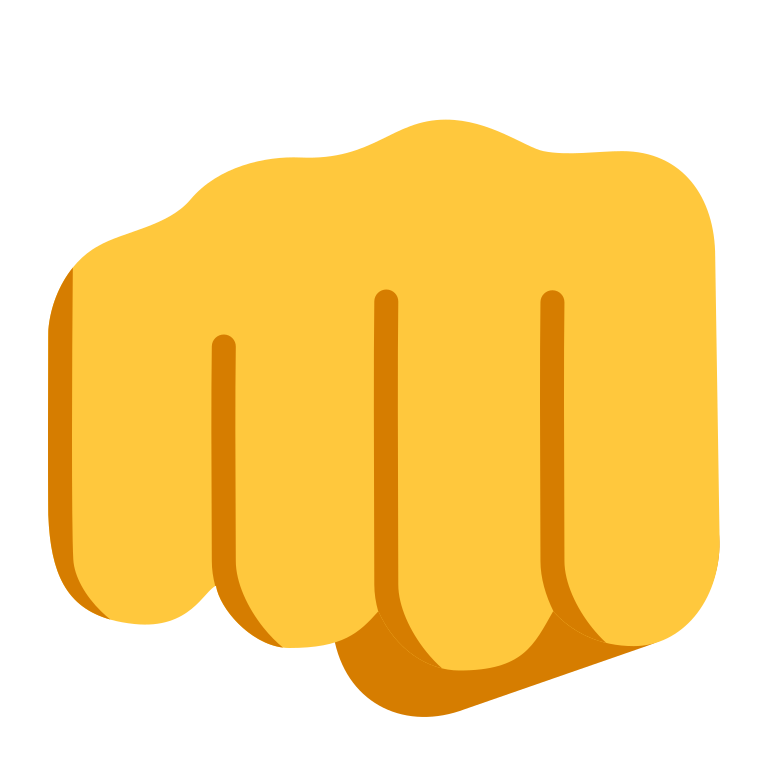
oncoming fist flat default